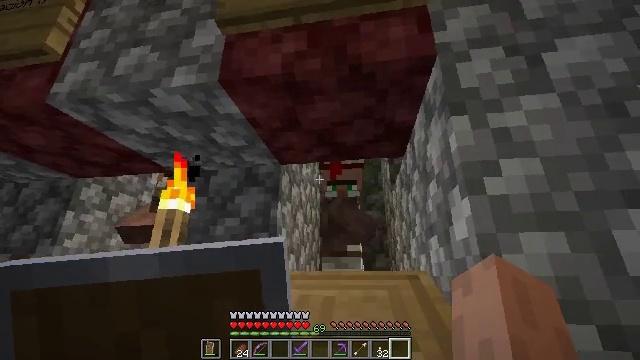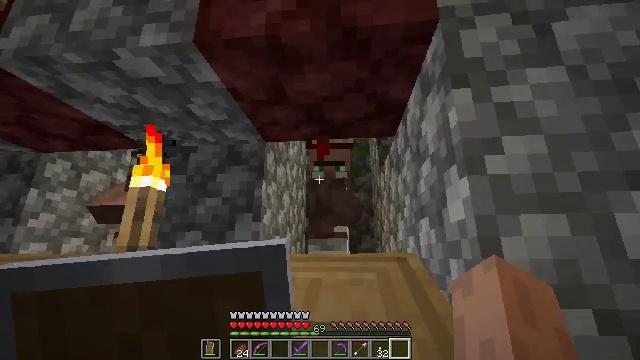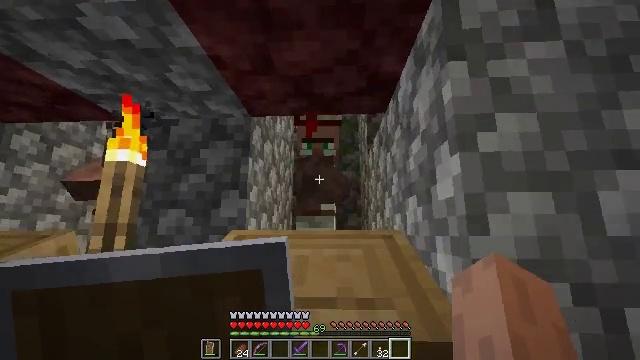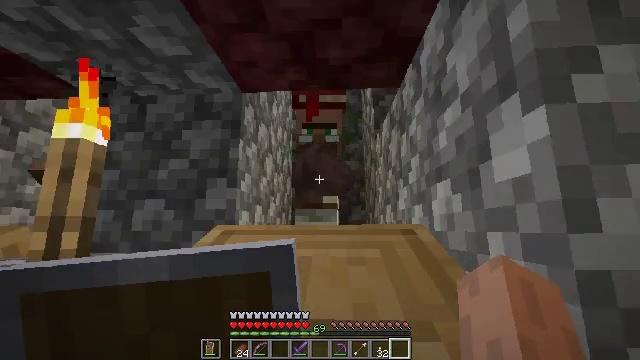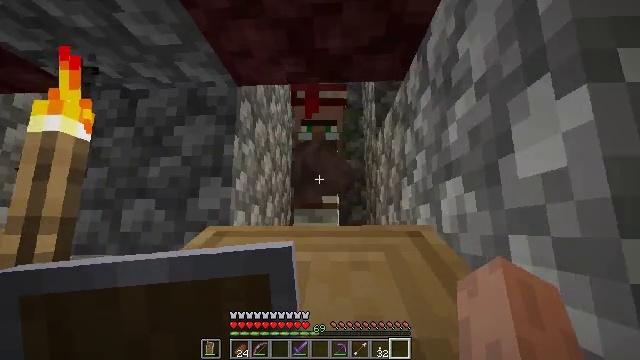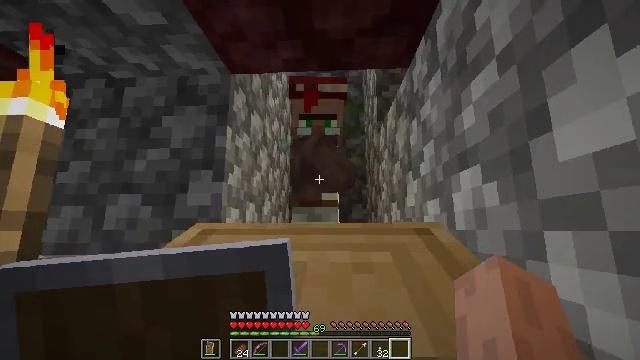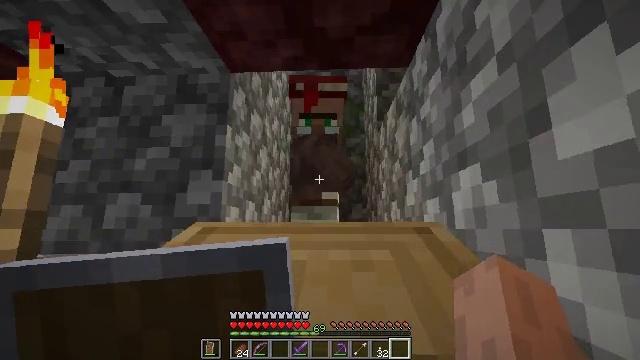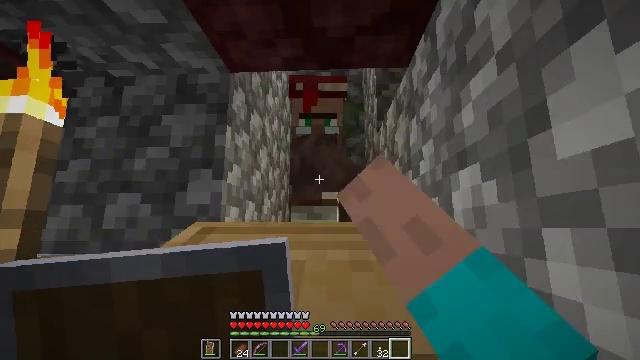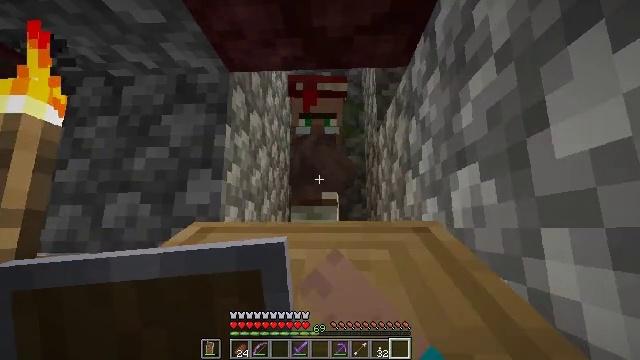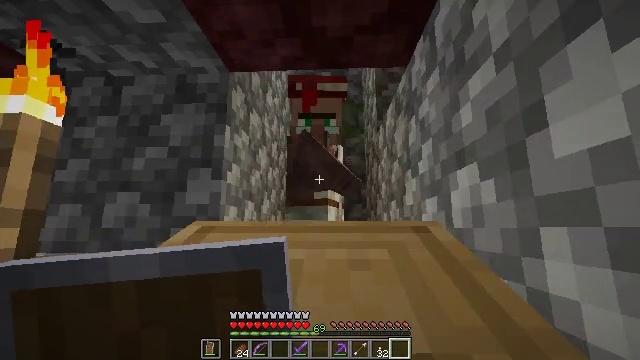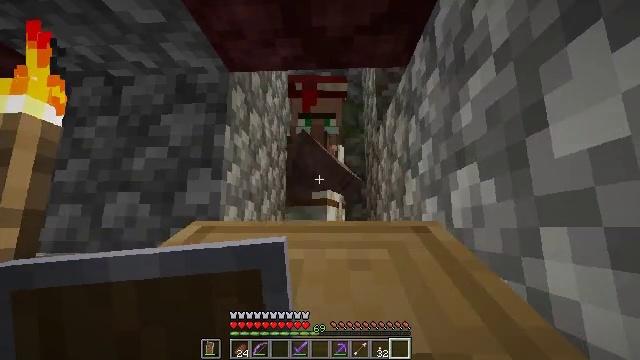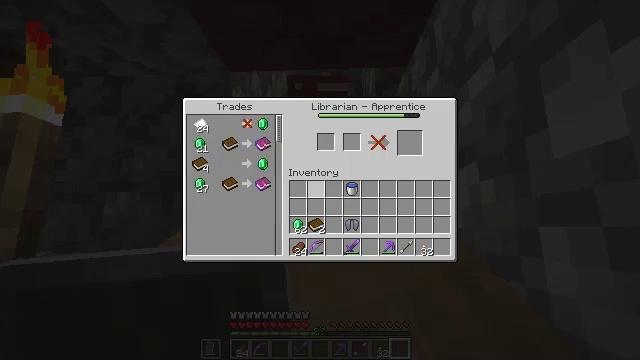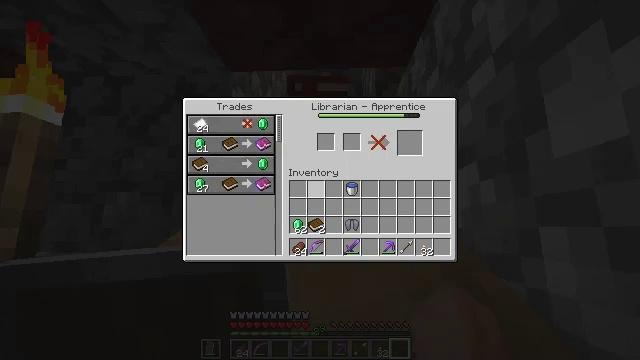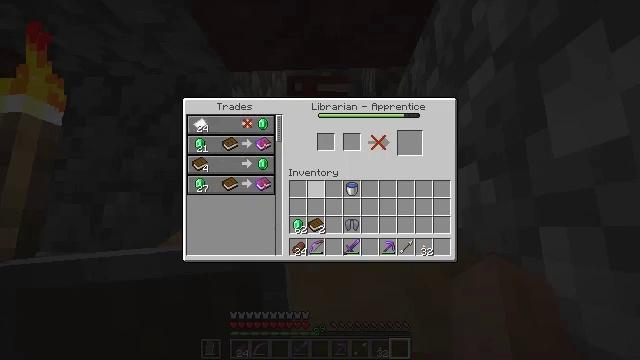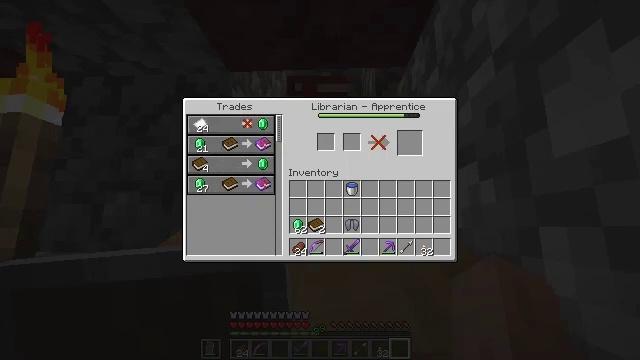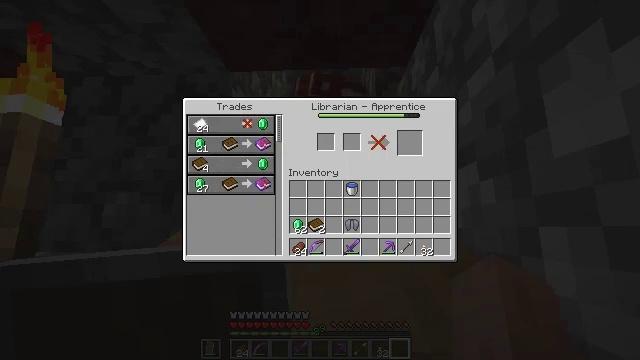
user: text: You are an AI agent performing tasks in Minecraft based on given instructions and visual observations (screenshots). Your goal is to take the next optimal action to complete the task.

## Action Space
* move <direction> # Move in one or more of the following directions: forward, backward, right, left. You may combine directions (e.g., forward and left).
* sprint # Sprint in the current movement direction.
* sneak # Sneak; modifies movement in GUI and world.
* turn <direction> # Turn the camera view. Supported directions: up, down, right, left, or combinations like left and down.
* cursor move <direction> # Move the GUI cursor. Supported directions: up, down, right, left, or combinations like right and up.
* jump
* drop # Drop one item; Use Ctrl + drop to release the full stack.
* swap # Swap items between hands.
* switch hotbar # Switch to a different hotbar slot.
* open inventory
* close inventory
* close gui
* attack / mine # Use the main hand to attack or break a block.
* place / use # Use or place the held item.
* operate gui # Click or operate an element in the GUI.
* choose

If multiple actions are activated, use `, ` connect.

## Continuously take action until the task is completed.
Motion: motion action
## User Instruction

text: Interact with the enchanting table to craft an enchanted book.
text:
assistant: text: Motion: move forward, turn right and down
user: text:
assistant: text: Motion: move forward, turn right and down
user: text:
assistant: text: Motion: move forward, turn down
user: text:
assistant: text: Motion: move forward
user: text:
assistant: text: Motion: no_op
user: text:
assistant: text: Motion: use / place
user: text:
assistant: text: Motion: use / place
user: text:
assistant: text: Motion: no_op
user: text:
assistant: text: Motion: no_op
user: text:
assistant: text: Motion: no_op
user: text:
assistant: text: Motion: no_op
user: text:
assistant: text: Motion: no_op
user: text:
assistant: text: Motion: no_op
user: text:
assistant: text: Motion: no_op
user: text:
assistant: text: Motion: turn left and up
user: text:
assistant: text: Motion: turn left and up
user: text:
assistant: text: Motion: no_op
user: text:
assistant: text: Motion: turn left
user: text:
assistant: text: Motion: turn left
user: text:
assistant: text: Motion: no_op
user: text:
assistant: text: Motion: no_op
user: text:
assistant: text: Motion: no_op
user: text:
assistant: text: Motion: no_op
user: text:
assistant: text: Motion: no_op
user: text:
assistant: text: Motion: no_op
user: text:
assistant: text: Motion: no_op
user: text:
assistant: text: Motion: no_op
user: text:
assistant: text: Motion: no_op
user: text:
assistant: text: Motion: no_op
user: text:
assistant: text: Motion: no_op